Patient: sex F, age 62
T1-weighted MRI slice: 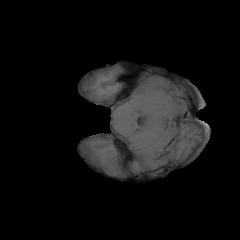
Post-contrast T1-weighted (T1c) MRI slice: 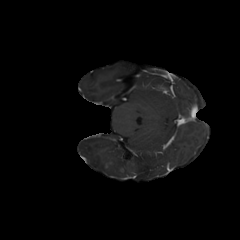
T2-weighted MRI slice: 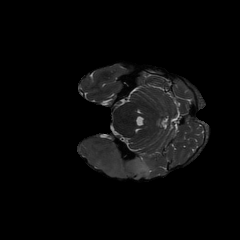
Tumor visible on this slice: yes
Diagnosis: Glioblastoma, IDH-wildtype
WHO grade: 4